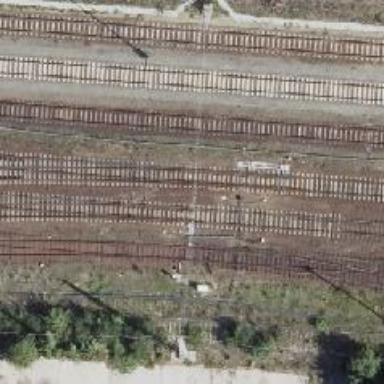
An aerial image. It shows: Railway switch.